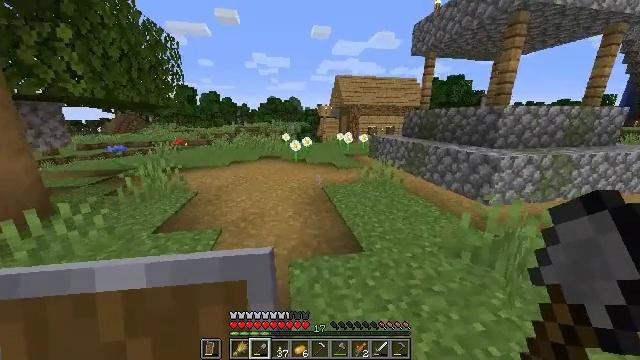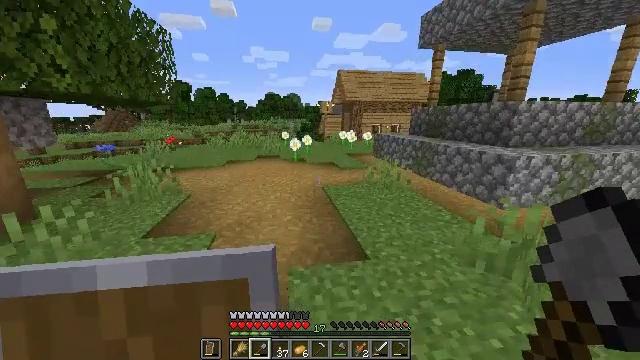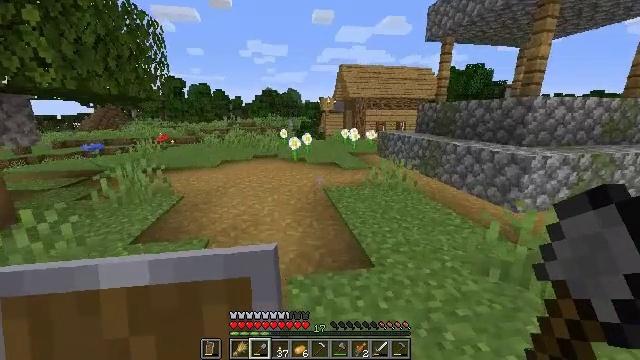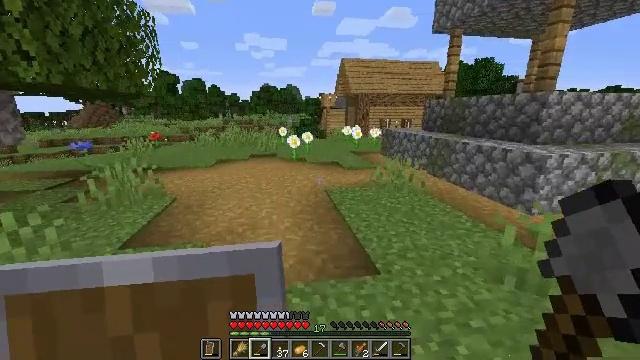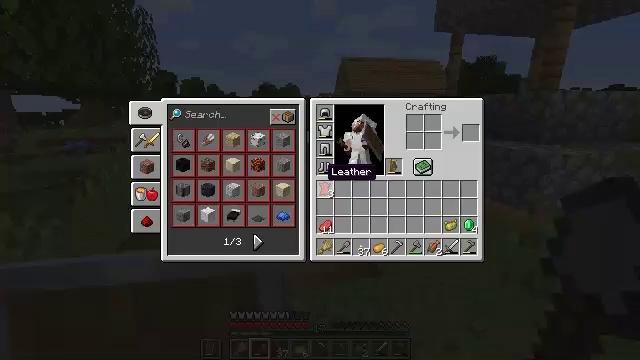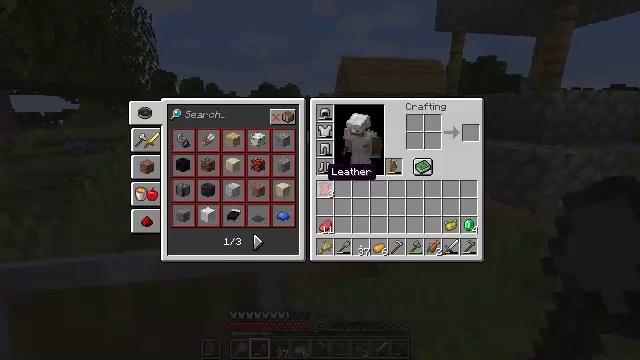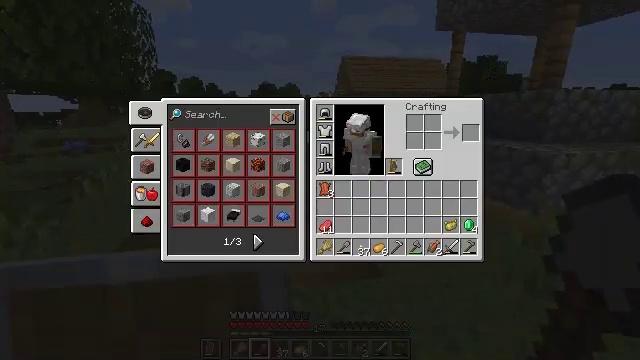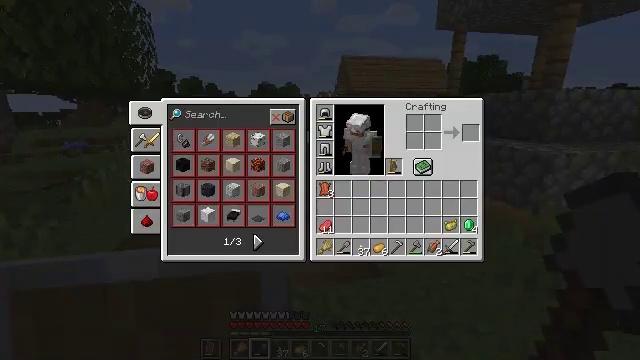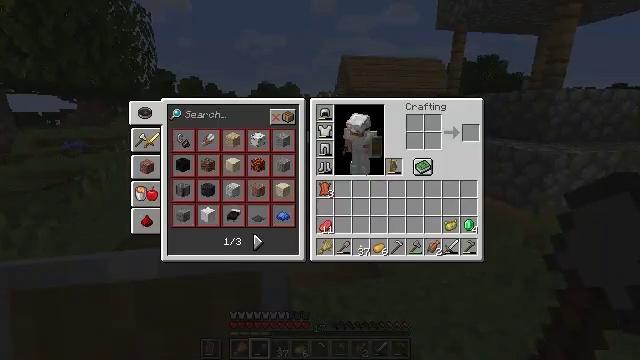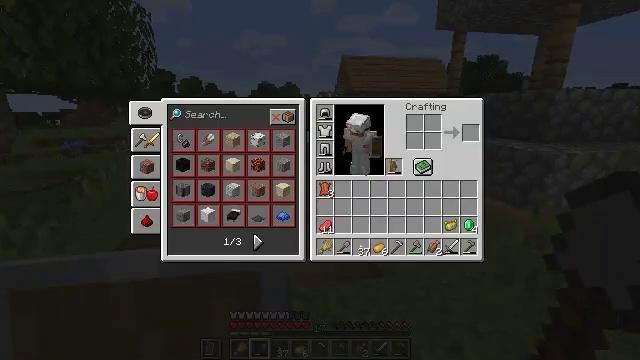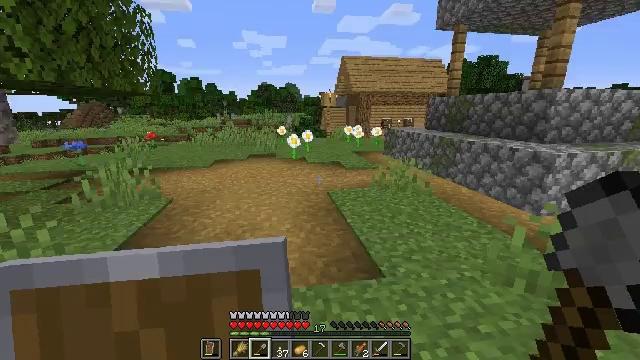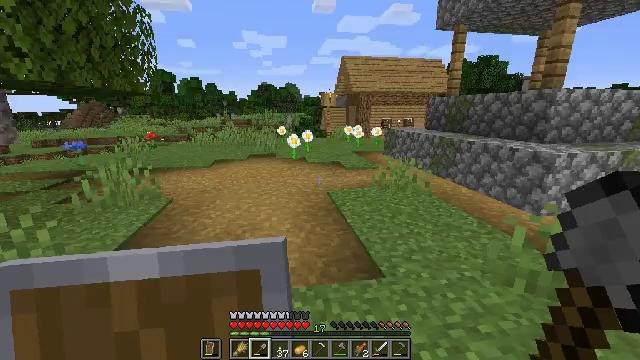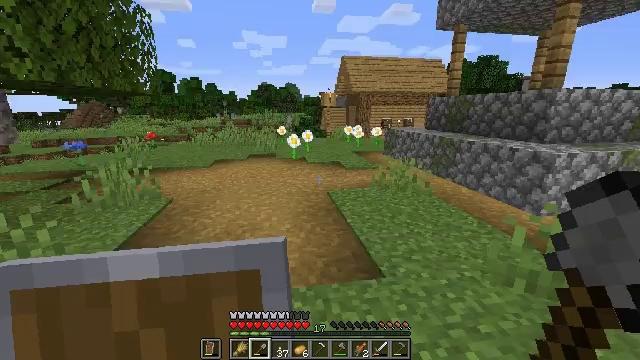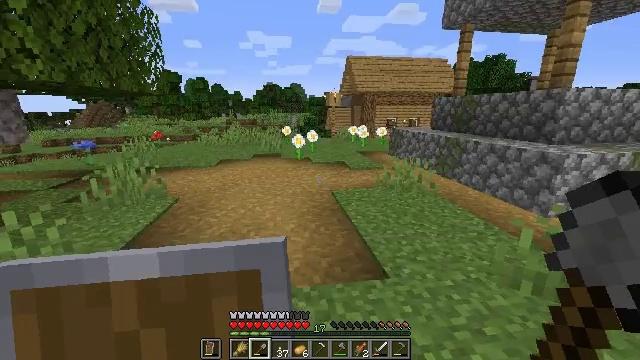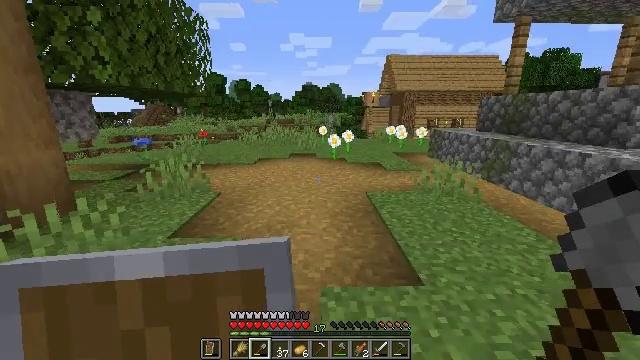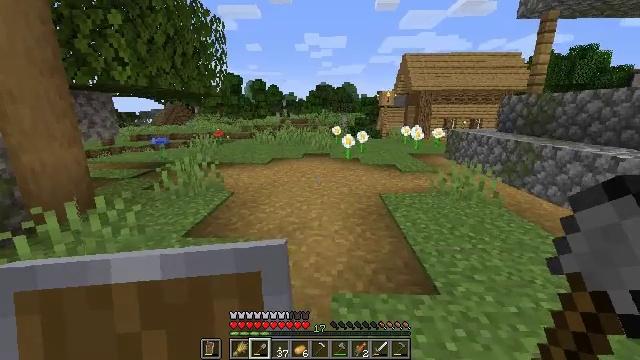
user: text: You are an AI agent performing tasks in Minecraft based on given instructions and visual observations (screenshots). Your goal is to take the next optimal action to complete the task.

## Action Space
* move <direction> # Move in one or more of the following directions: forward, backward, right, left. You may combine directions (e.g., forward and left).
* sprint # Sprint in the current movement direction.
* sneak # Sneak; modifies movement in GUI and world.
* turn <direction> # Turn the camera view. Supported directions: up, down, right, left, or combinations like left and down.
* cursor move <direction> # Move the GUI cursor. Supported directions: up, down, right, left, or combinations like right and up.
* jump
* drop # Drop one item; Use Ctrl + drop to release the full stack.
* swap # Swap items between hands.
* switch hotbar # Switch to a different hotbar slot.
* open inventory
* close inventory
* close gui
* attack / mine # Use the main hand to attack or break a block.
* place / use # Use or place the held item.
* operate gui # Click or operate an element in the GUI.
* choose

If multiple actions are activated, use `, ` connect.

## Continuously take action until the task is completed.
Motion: motion action
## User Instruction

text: Break the mature wheat plants.
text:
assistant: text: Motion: no_op
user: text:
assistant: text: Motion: no_op
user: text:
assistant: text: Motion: no_op
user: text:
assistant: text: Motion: close inventory
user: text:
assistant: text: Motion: close inventory
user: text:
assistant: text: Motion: close inventory
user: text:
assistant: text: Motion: no_op
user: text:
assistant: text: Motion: no_op
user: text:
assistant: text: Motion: no_op
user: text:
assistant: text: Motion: open inventory
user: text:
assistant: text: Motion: open inventory
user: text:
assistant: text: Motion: open inventory
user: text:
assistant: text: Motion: turn left
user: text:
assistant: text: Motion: turn left
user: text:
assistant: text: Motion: move forward, turn left
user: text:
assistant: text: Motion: move forward
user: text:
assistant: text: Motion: move forward
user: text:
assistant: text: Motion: turn left
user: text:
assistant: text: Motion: move forward, turn left
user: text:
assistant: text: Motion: move forward
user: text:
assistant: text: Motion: move forward, turn left
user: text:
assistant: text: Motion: move forward
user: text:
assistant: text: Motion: move forward, turn left
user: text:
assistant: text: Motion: move forward, turn left
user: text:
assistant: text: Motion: move forward, turn left
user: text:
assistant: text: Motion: move forward, turn left
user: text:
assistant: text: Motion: move forward, turn left
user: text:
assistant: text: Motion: move forward, turn left
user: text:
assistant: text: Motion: move forward, turn left
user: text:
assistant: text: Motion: move forward, turn left